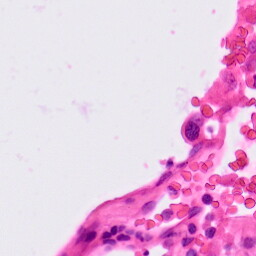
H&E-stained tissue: Lung